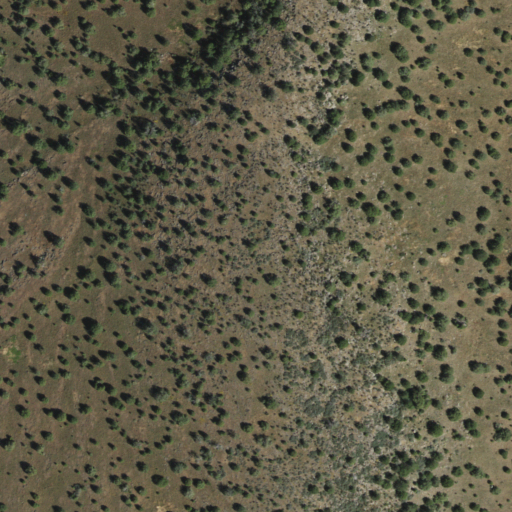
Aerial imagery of mountain in Arizona named Mud Tanks Mesa containing evergreen forest and shrub